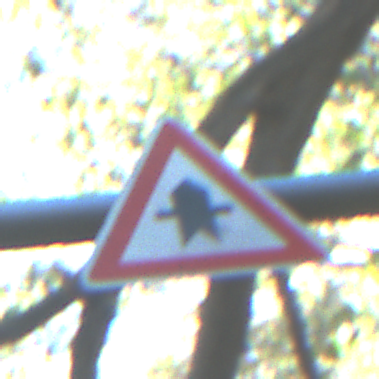
Verkehrszeichen: Vorfahrt
Umgebung: Outdoor, Nature
Tageszeit: MorningAfternoon
Wetter: Clear
Licht: Natural
Jahreszeit: NotSpecified
Kontrast: LowContrast